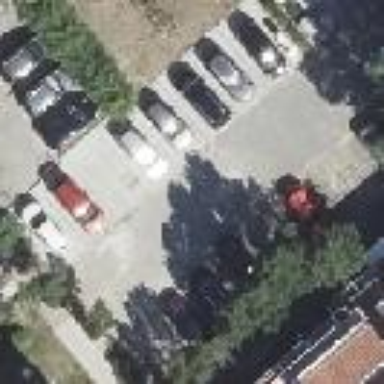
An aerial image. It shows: Parking available on the street side.